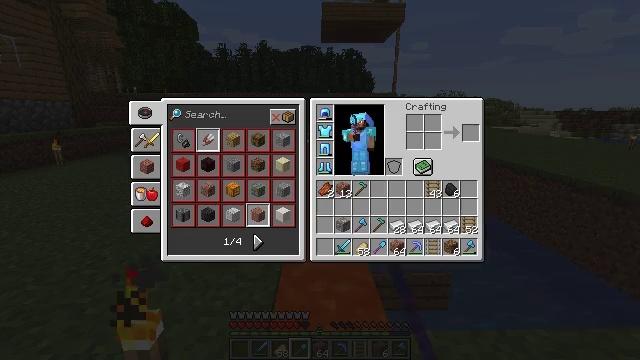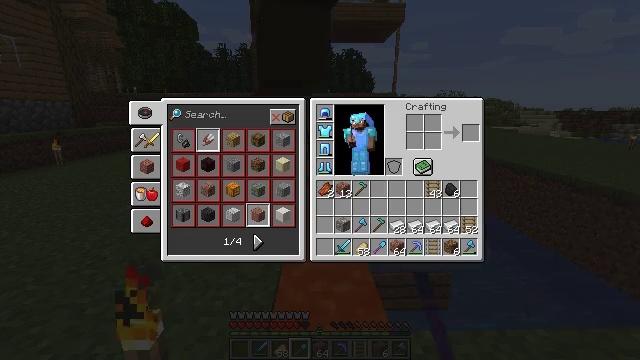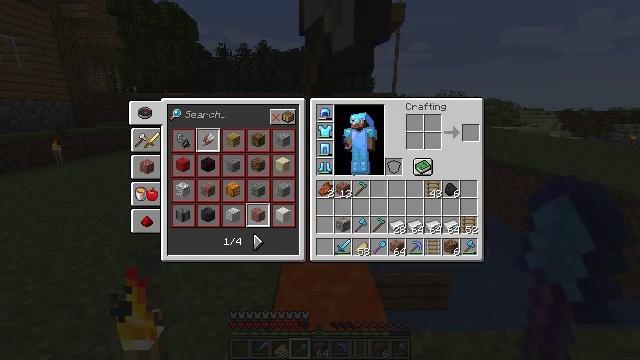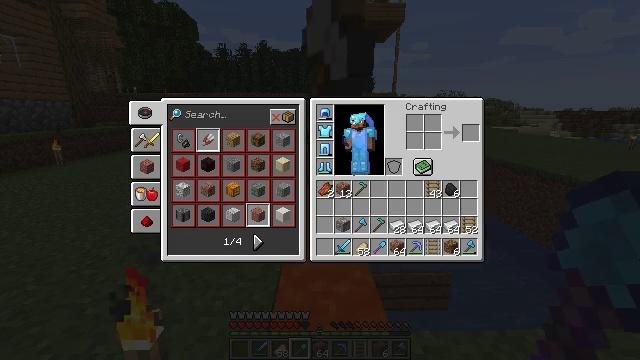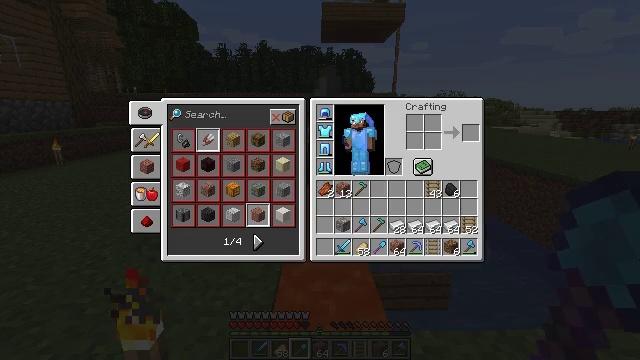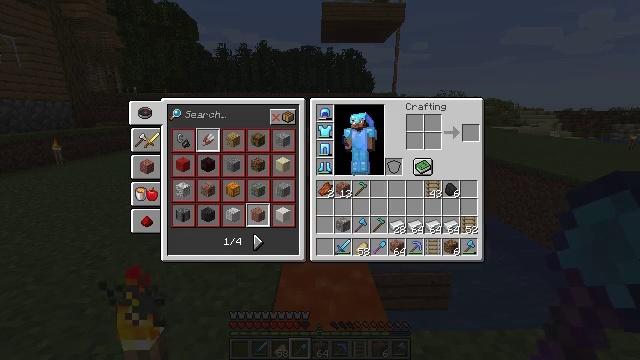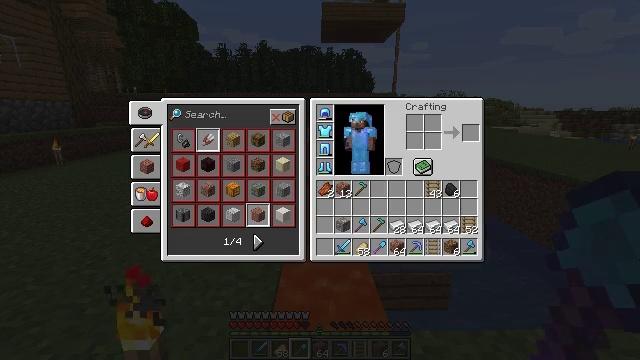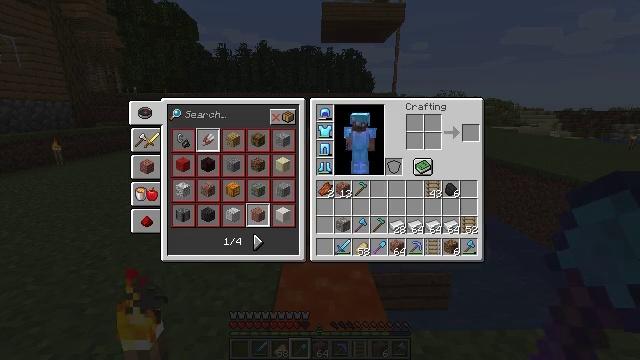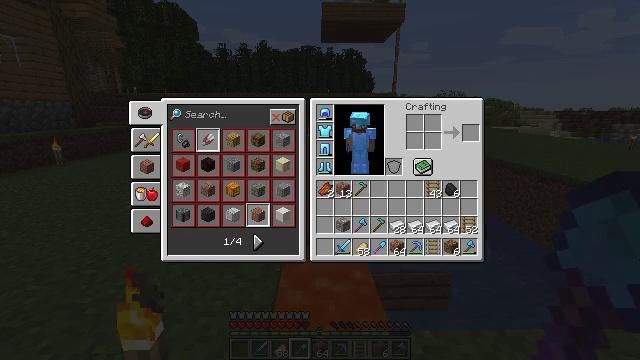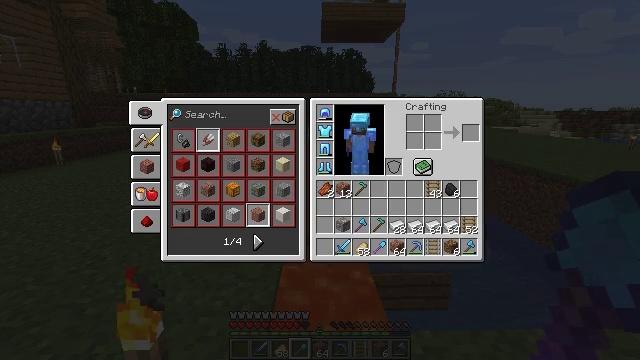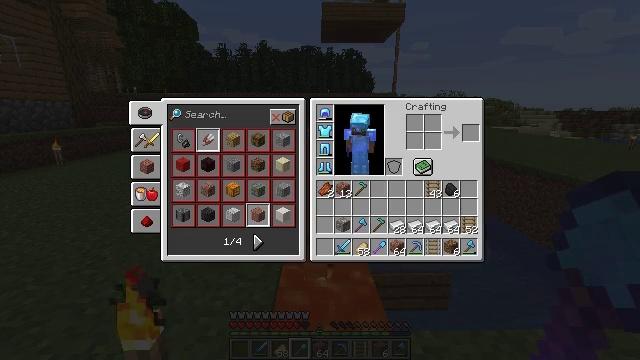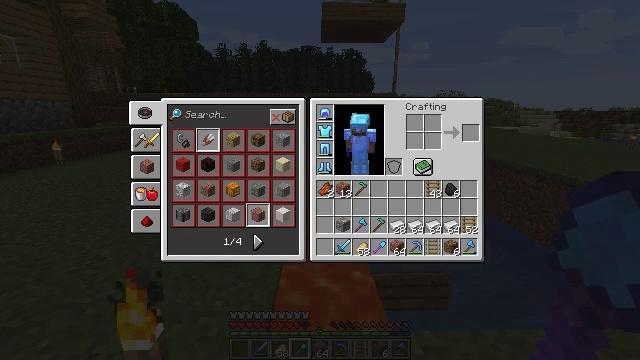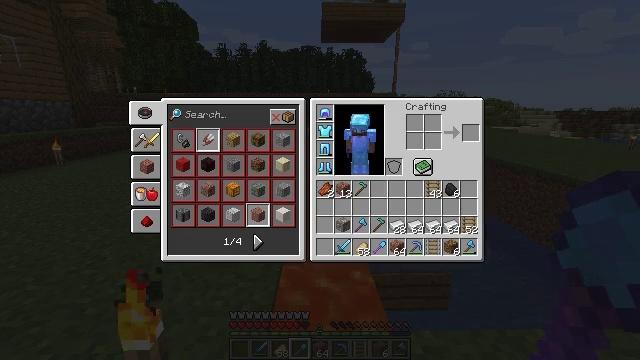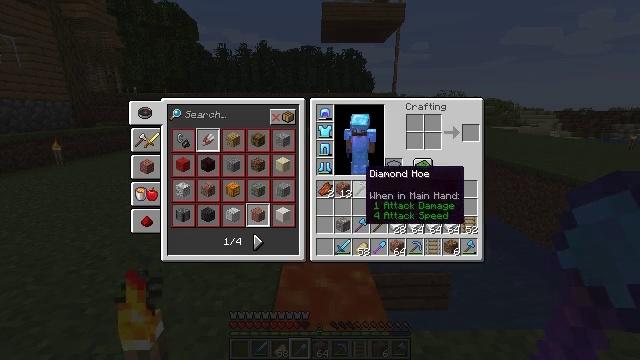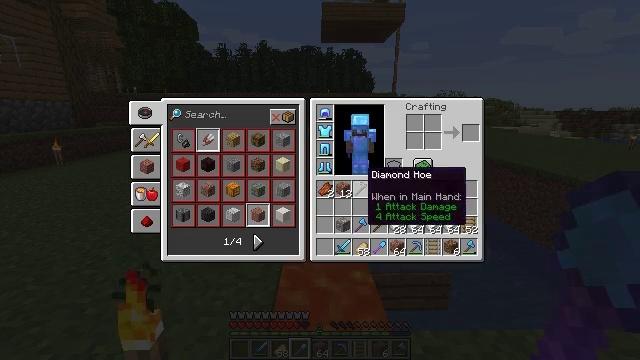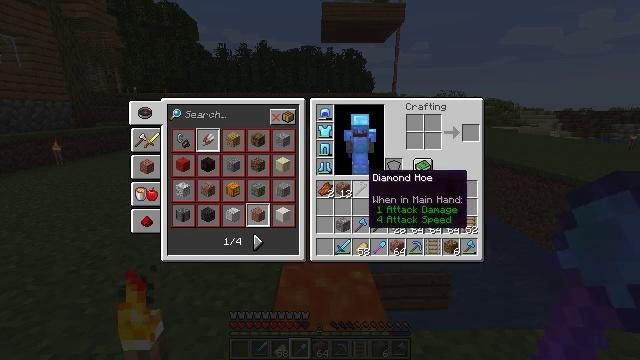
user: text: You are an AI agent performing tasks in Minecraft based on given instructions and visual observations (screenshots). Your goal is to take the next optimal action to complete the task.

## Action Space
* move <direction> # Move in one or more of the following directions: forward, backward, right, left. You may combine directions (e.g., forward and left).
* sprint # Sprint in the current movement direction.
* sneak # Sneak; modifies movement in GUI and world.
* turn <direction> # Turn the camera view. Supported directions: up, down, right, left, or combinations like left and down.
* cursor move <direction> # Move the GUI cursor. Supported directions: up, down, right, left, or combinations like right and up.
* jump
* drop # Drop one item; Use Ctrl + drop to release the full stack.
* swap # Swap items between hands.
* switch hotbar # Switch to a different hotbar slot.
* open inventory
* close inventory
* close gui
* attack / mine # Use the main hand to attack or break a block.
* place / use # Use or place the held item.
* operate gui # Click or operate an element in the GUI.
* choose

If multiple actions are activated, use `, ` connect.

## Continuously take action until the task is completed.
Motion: motion action
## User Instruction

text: Remove a diamond hoe from the inventory.
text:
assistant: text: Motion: open gui
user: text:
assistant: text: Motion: no_op
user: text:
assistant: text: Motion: no_op
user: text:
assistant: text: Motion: no_op
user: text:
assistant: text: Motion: cursor move right and down
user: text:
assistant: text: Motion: cursor move right and down
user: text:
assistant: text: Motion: cursor move down
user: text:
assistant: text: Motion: cursor move down
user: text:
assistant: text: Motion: no_op
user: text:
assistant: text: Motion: no_op
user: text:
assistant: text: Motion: no_op
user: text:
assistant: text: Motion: no_op
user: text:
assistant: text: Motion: no_op
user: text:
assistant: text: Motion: no_op
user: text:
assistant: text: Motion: no_op
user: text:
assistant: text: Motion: no_op
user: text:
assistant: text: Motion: operate gui
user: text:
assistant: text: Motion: cursor move up, operate gui
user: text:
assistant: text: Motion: cursor move left and up, operate gui
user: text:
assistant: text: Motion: cursor move left and up
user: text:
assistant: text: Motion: cursor move up
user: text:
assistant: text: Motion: cursor move up
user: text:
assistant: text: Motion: operate gui
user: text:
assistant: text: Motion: operate gui
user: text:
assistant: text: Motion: operate gui
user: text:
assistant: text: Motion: no_op
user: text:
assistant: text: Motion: cursor move down
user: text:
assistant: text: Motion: cursor move right and down
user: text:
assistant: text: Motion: cursor move right and down
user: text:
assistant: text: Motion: cursor move right and down